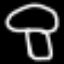
Label: mushroom